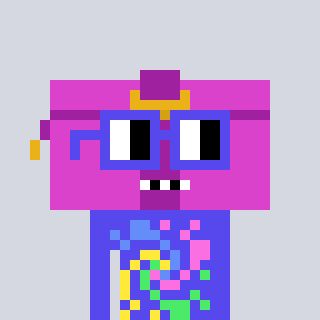
a pixel art character with square blue glasses, a clutch-shaped head and a computerblue-colored body on a cool background